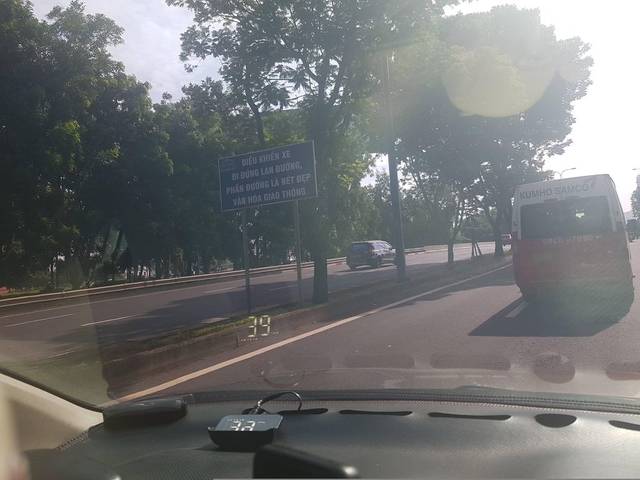
Region: Vietnam
Coordinates: 10.781, 106.737